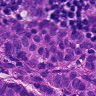
Metastatic tissue present: yes